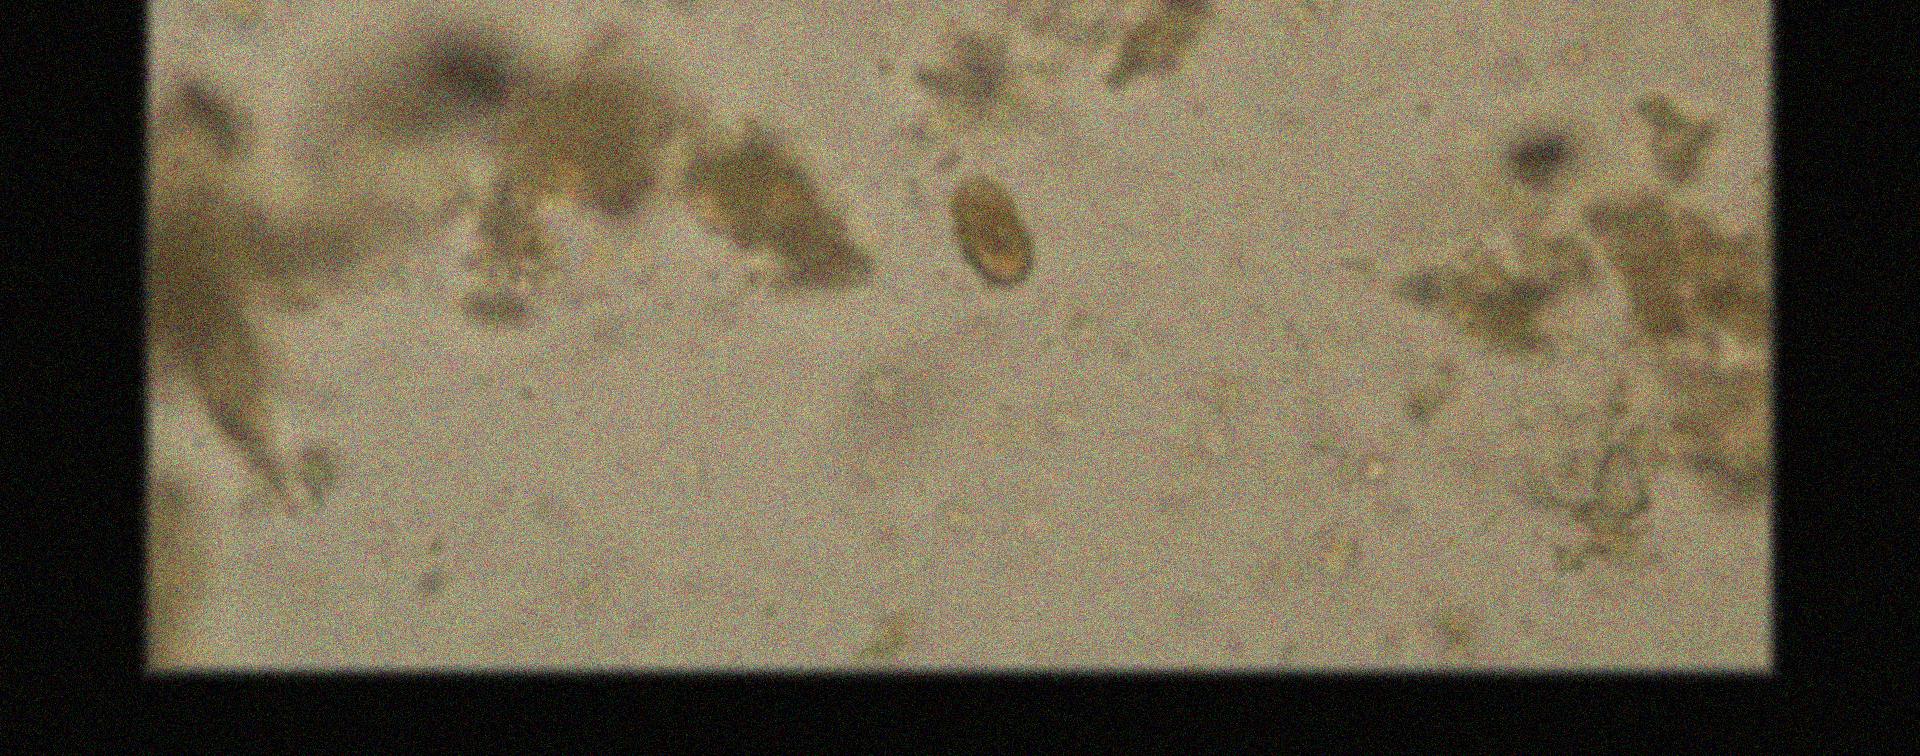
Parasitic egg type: Capillaria philippinensis